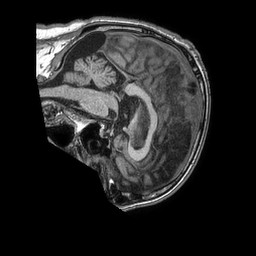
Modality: T1w
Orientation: sagittal
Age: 68
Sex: male
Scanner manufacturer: philips
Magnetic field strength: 1.5 T
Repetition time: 0.007535 s
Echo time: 0.003429 s